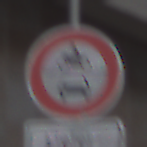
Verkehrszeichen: VerbotKraftfahrzeuge
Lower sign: BesondereFahrzeugeUndTransportgueter5
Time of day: MorningAfternoon
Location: Roofed (Urban)
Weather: PartlyCloudy
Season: NotSpecified
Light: Natural